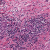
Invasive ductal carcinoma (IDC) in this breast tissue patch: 1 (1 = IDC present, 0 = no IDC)